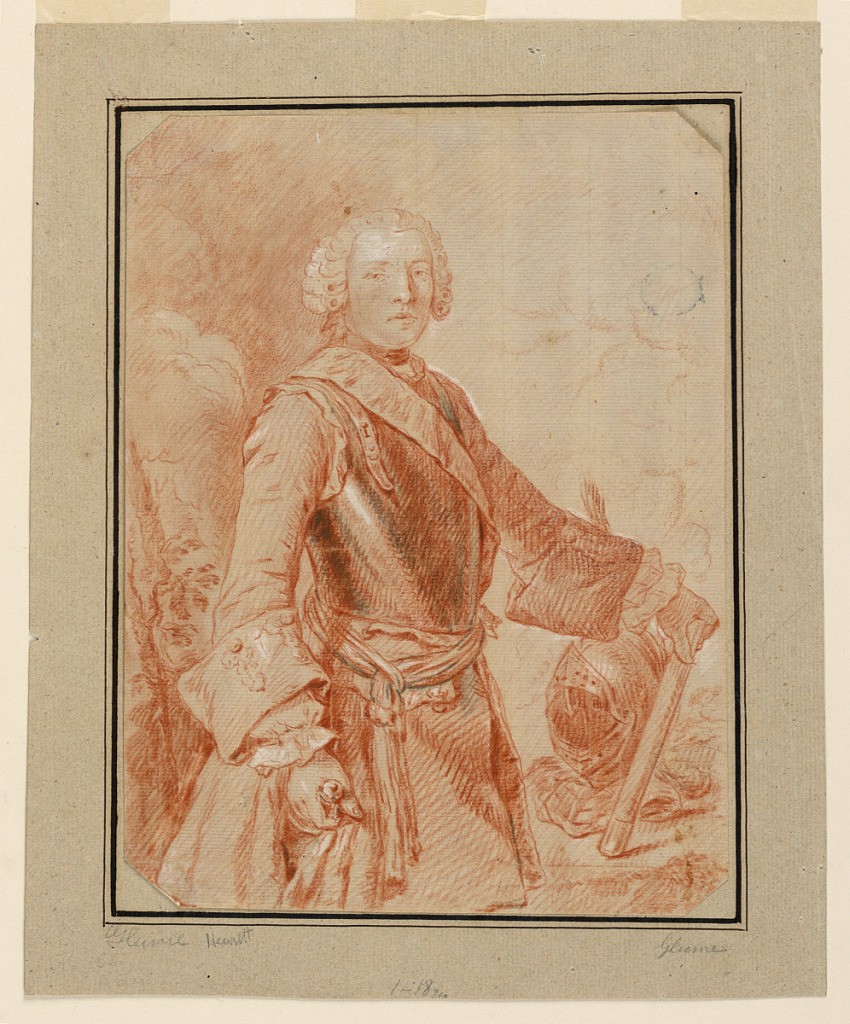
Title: Portrait of a Gentleman
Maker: Johann Gottlieb Glume, German, 1711 - 1778
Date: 1740-1770
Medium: Black, red, white chalk. Paper;
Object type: Drawing
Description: Design for an engraving. A young general is shown in three-quarter length, turned toward right, with the head turned toward the spectator. He wears a ribbon of an order over the cuirass. The left hand leans upon the staff behind which a helmet stands.